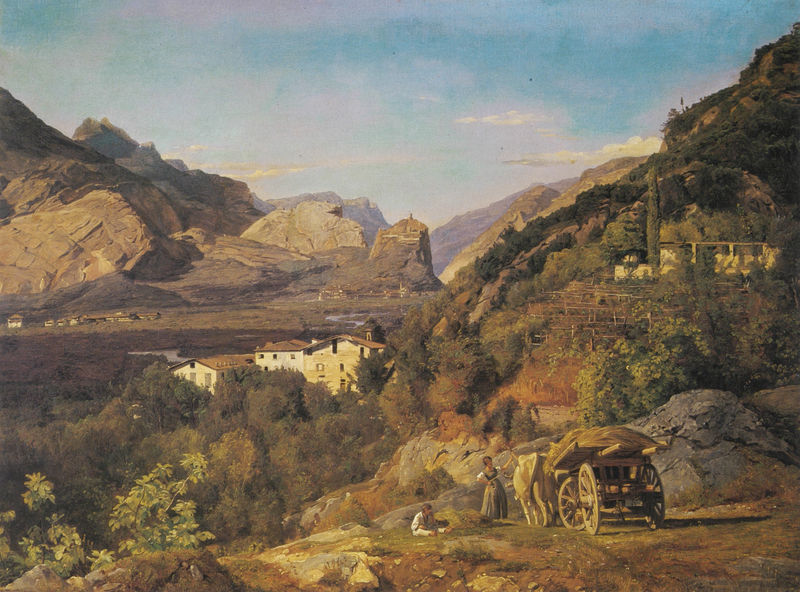
Titel: Blick auf Arco "Gebirge von Arco bei Riva"
Künstler: Ferdinand Georg Waldmüller
Standort: Winterthur
Institution: Stiftung Museum Oskar Reinhart
Schlagwörter: baum, berg, blau, felsen, gemälde, himmel, mann, schatten, wasser, weiß, wolken, bäume, fluss, grün, landschaft, menschen, ocker, sitzen, braun, frau, grau, hell, kleid, licht, strasse, stroh, dach, gebäude, haus, rot, schnee, tier, weg, wiese, wolke, architektur, stein, steine, öl, ebene, feld, horizont, häuser, hügel, kühe, natur, weide, weite, busch, büsche, sonne, sträucher, insel, realismus, pflanzen, tal, wald, alltag, arbeit, bauern, karren, pferd, räder, zypressen, aussicht, sommer, ruhe, italien, ort, abhang, feldarbeit, heu, berge, fels, gebirge, dorf, dächer, kuh, rind, vegetation, schlucht, bauernhof, idylle, pause, rast, kutsche, arbeiter, karre, rad, wagen, romantik, wein, bauer, alpen, zypresse, blauer himmel, altmeisterlich, gebirgslandschaft, ochsen, azur, alpin, heuwagen, orte, rueh, zugtier, mittelmeer, toskana, fuhrwerk, weinberg, bauernhöfe, himmer, südeuropa, dorfbewohner, andschaft, ochsenkarren, bergwelt, wagengespann, schönes wetter, utopia, mallorca, tal berg